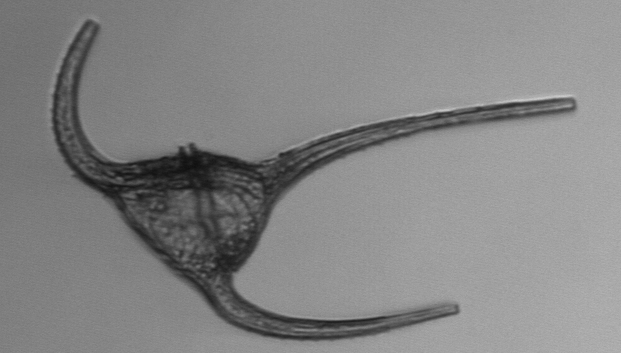
Label: Tripos